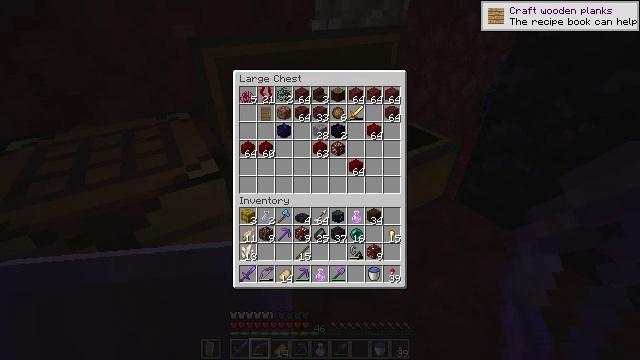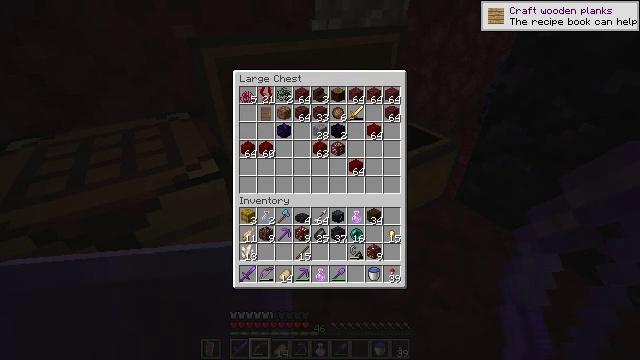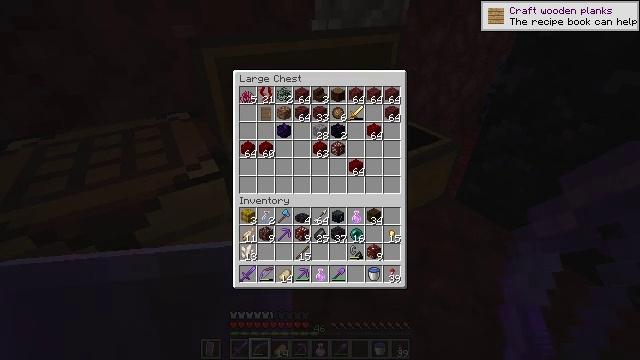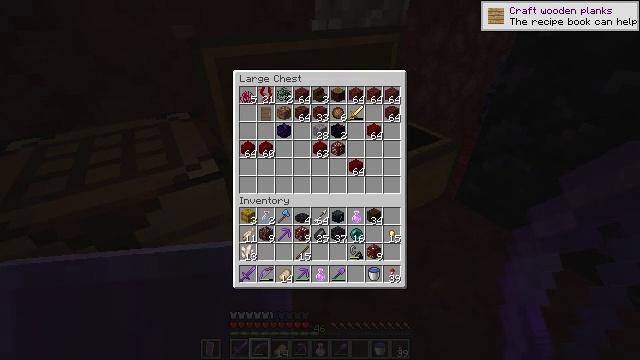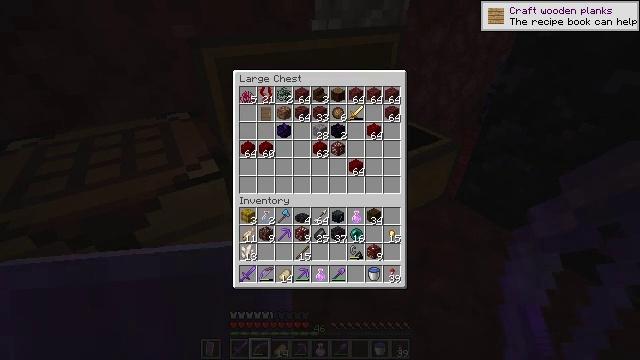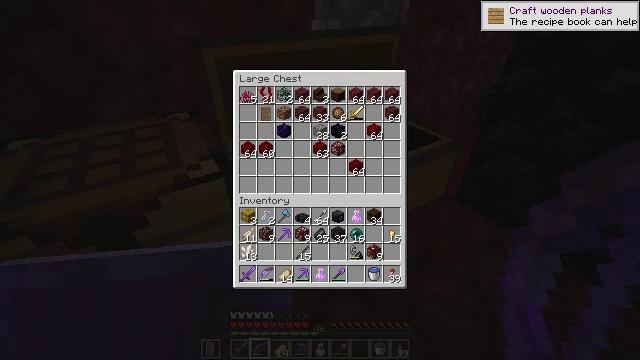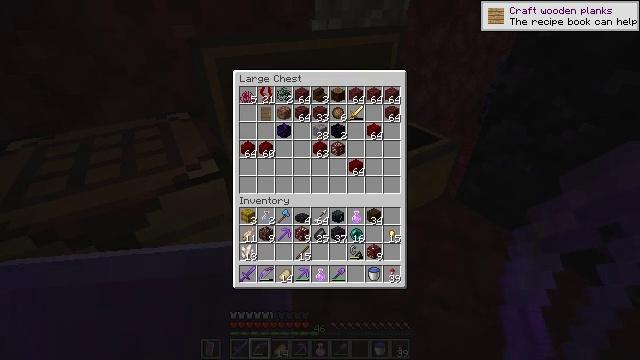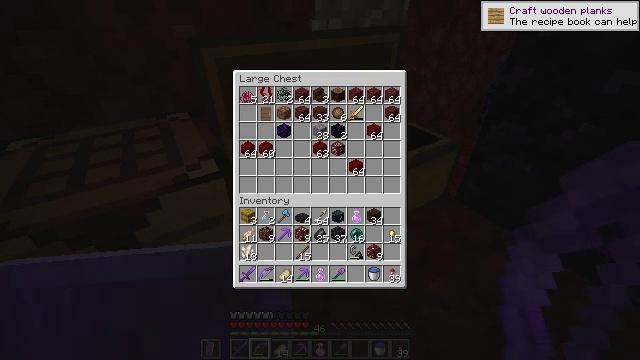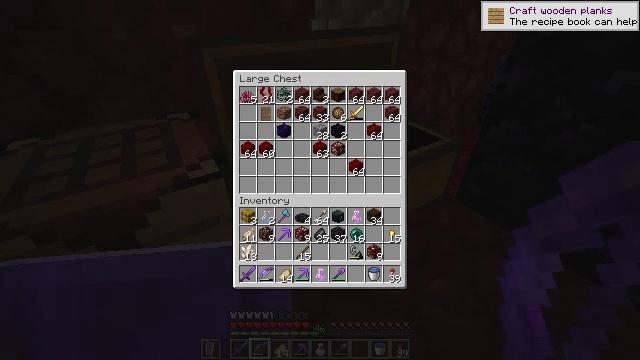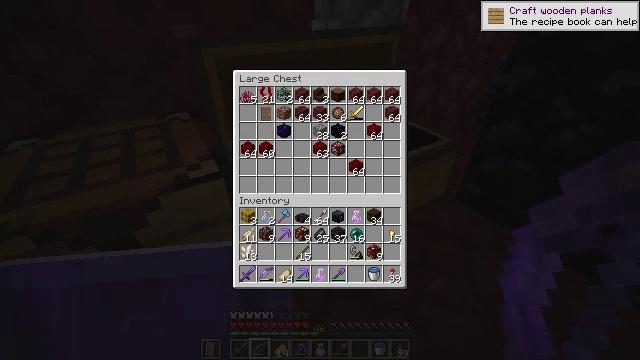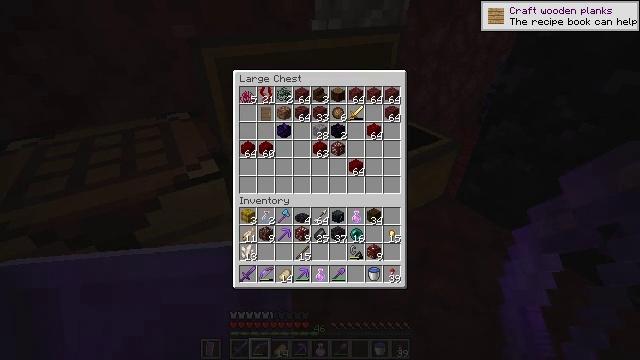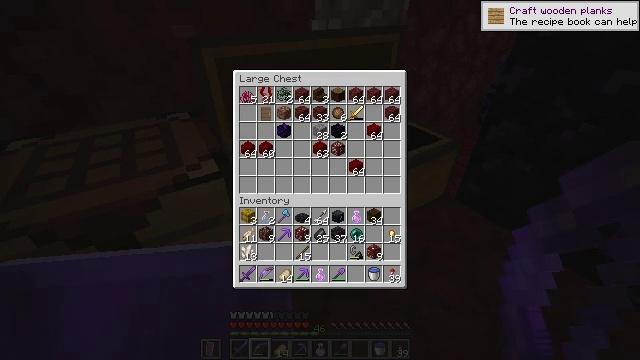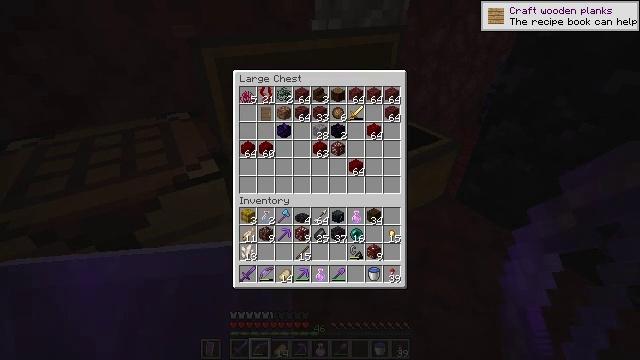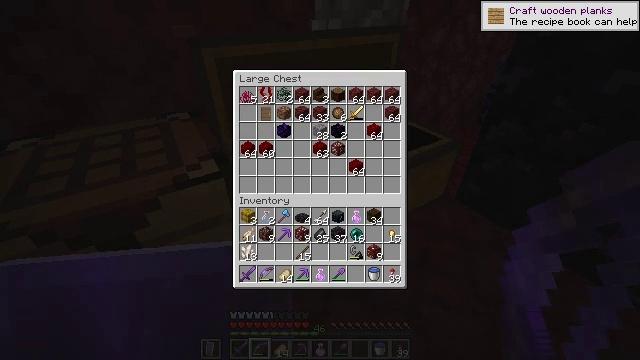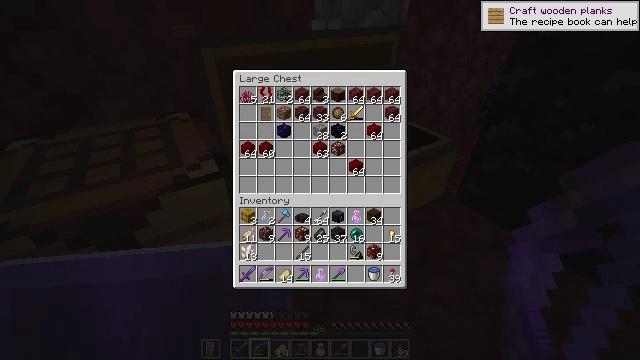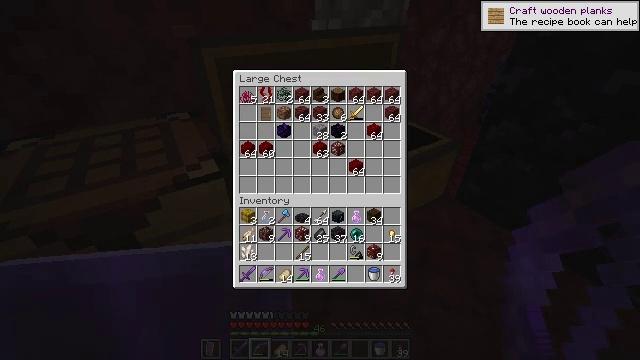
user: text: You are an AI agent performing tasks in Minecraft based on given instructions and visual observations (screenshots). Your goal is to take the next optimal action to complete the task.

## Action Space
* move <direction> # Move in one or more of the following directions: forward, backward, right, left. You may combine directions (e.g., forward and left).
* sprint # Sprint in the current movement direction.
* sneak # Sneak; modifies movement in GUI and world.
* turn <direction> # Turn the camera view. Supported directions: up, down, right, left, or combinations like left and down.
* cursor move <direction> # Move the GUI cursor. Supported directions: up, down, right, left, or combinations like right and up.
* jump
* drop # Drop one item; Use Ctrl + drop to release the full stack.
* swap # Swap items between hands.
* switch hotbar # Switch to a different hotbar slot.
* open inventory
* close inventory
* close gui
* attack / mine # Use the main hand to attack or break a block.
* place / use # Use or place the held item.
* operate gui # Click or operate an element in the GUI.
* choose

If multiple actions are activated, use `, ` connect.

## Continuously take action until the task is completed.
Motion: motion action
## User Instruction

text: craft item air
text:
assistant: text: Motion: no_op
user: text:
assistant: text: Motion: no_op
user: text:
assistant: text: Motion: no_op
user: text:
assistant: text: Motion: no_op
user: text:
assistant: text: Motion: no_op
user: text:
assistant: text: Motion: no_op
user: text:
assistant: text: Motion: no_op
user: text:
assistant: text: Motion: no_op
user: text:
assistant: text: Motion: no_op
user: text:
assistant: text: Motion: no_op
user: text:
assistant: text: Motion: no_op
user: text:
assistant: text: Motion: no_op
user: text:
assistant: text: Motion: no_op
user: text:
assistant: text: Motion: no_op
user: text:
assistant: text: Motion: no_op
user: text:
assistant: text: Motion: no_op
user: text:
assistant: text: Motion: no_op
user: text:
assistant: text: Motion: no_op
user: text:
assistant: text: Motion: no_op
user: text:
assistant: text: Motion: no_op
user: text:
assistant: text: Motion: no_op
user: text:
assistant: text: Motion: no_op
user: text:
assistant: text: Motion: no_op
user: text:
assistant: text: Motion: no_op
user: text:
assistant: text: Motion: no_op
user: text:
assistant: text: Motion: no_op
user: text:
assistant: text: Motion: no_op
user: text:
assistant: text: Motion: no_op
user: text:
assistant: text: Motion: no_op
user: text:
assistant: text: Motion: no_op